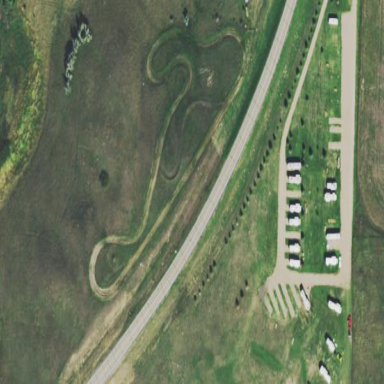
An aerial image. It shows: Dirt raceway.